Chest X-ray:
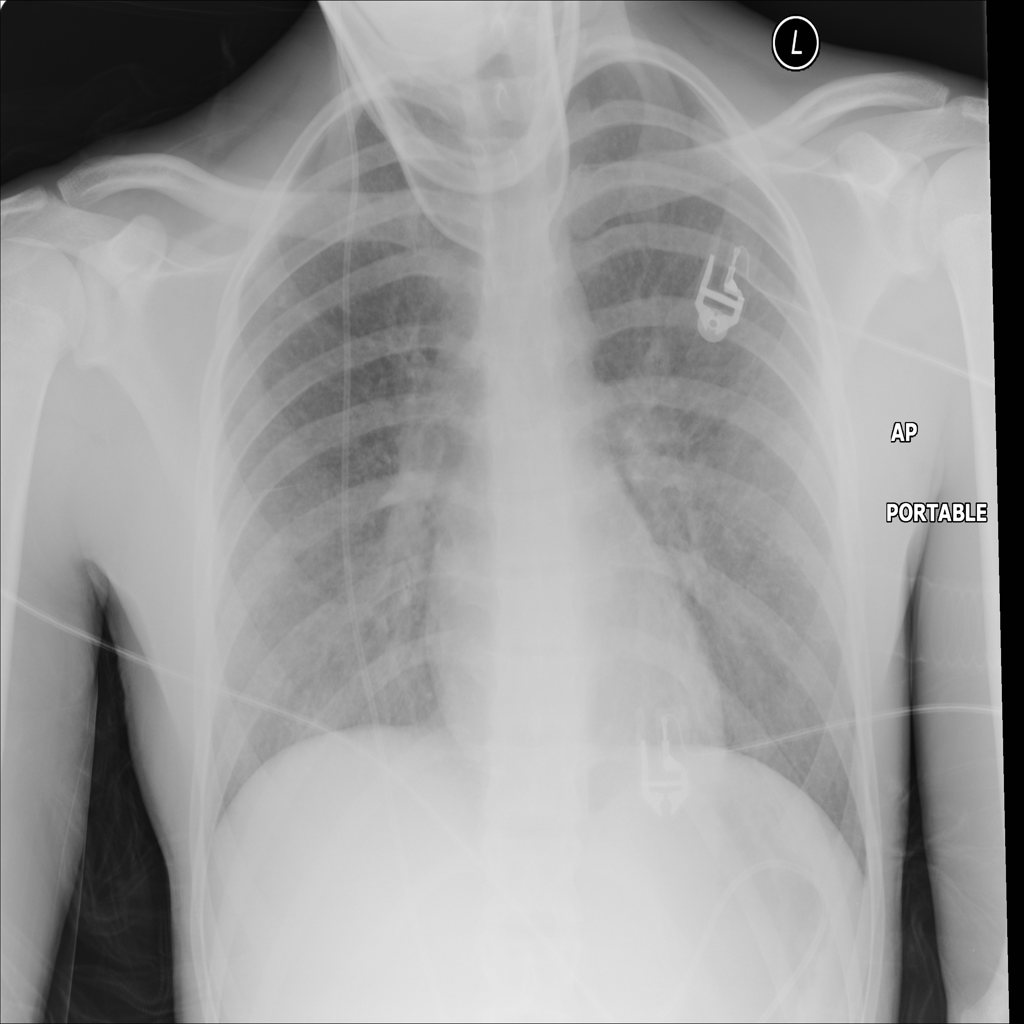
No abnormal finding: yes